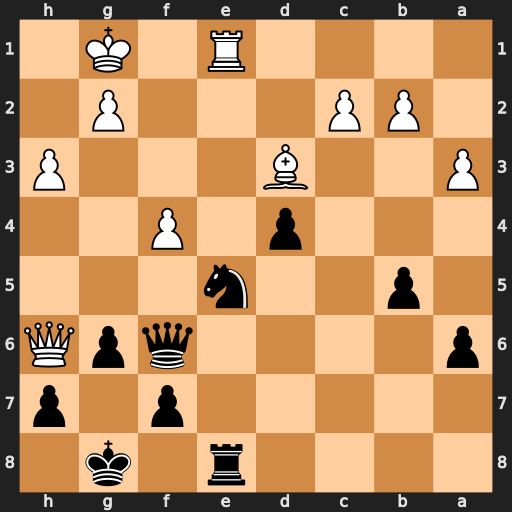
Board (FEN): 4r1k1/5p1p/p4qpQ/1p2n3/3p1P2/P2B3P/1PP3P1/4R1K1
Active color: b
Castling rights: -
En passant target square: -
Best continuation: Nf3+ gxf3 Rxe1+